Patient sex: M
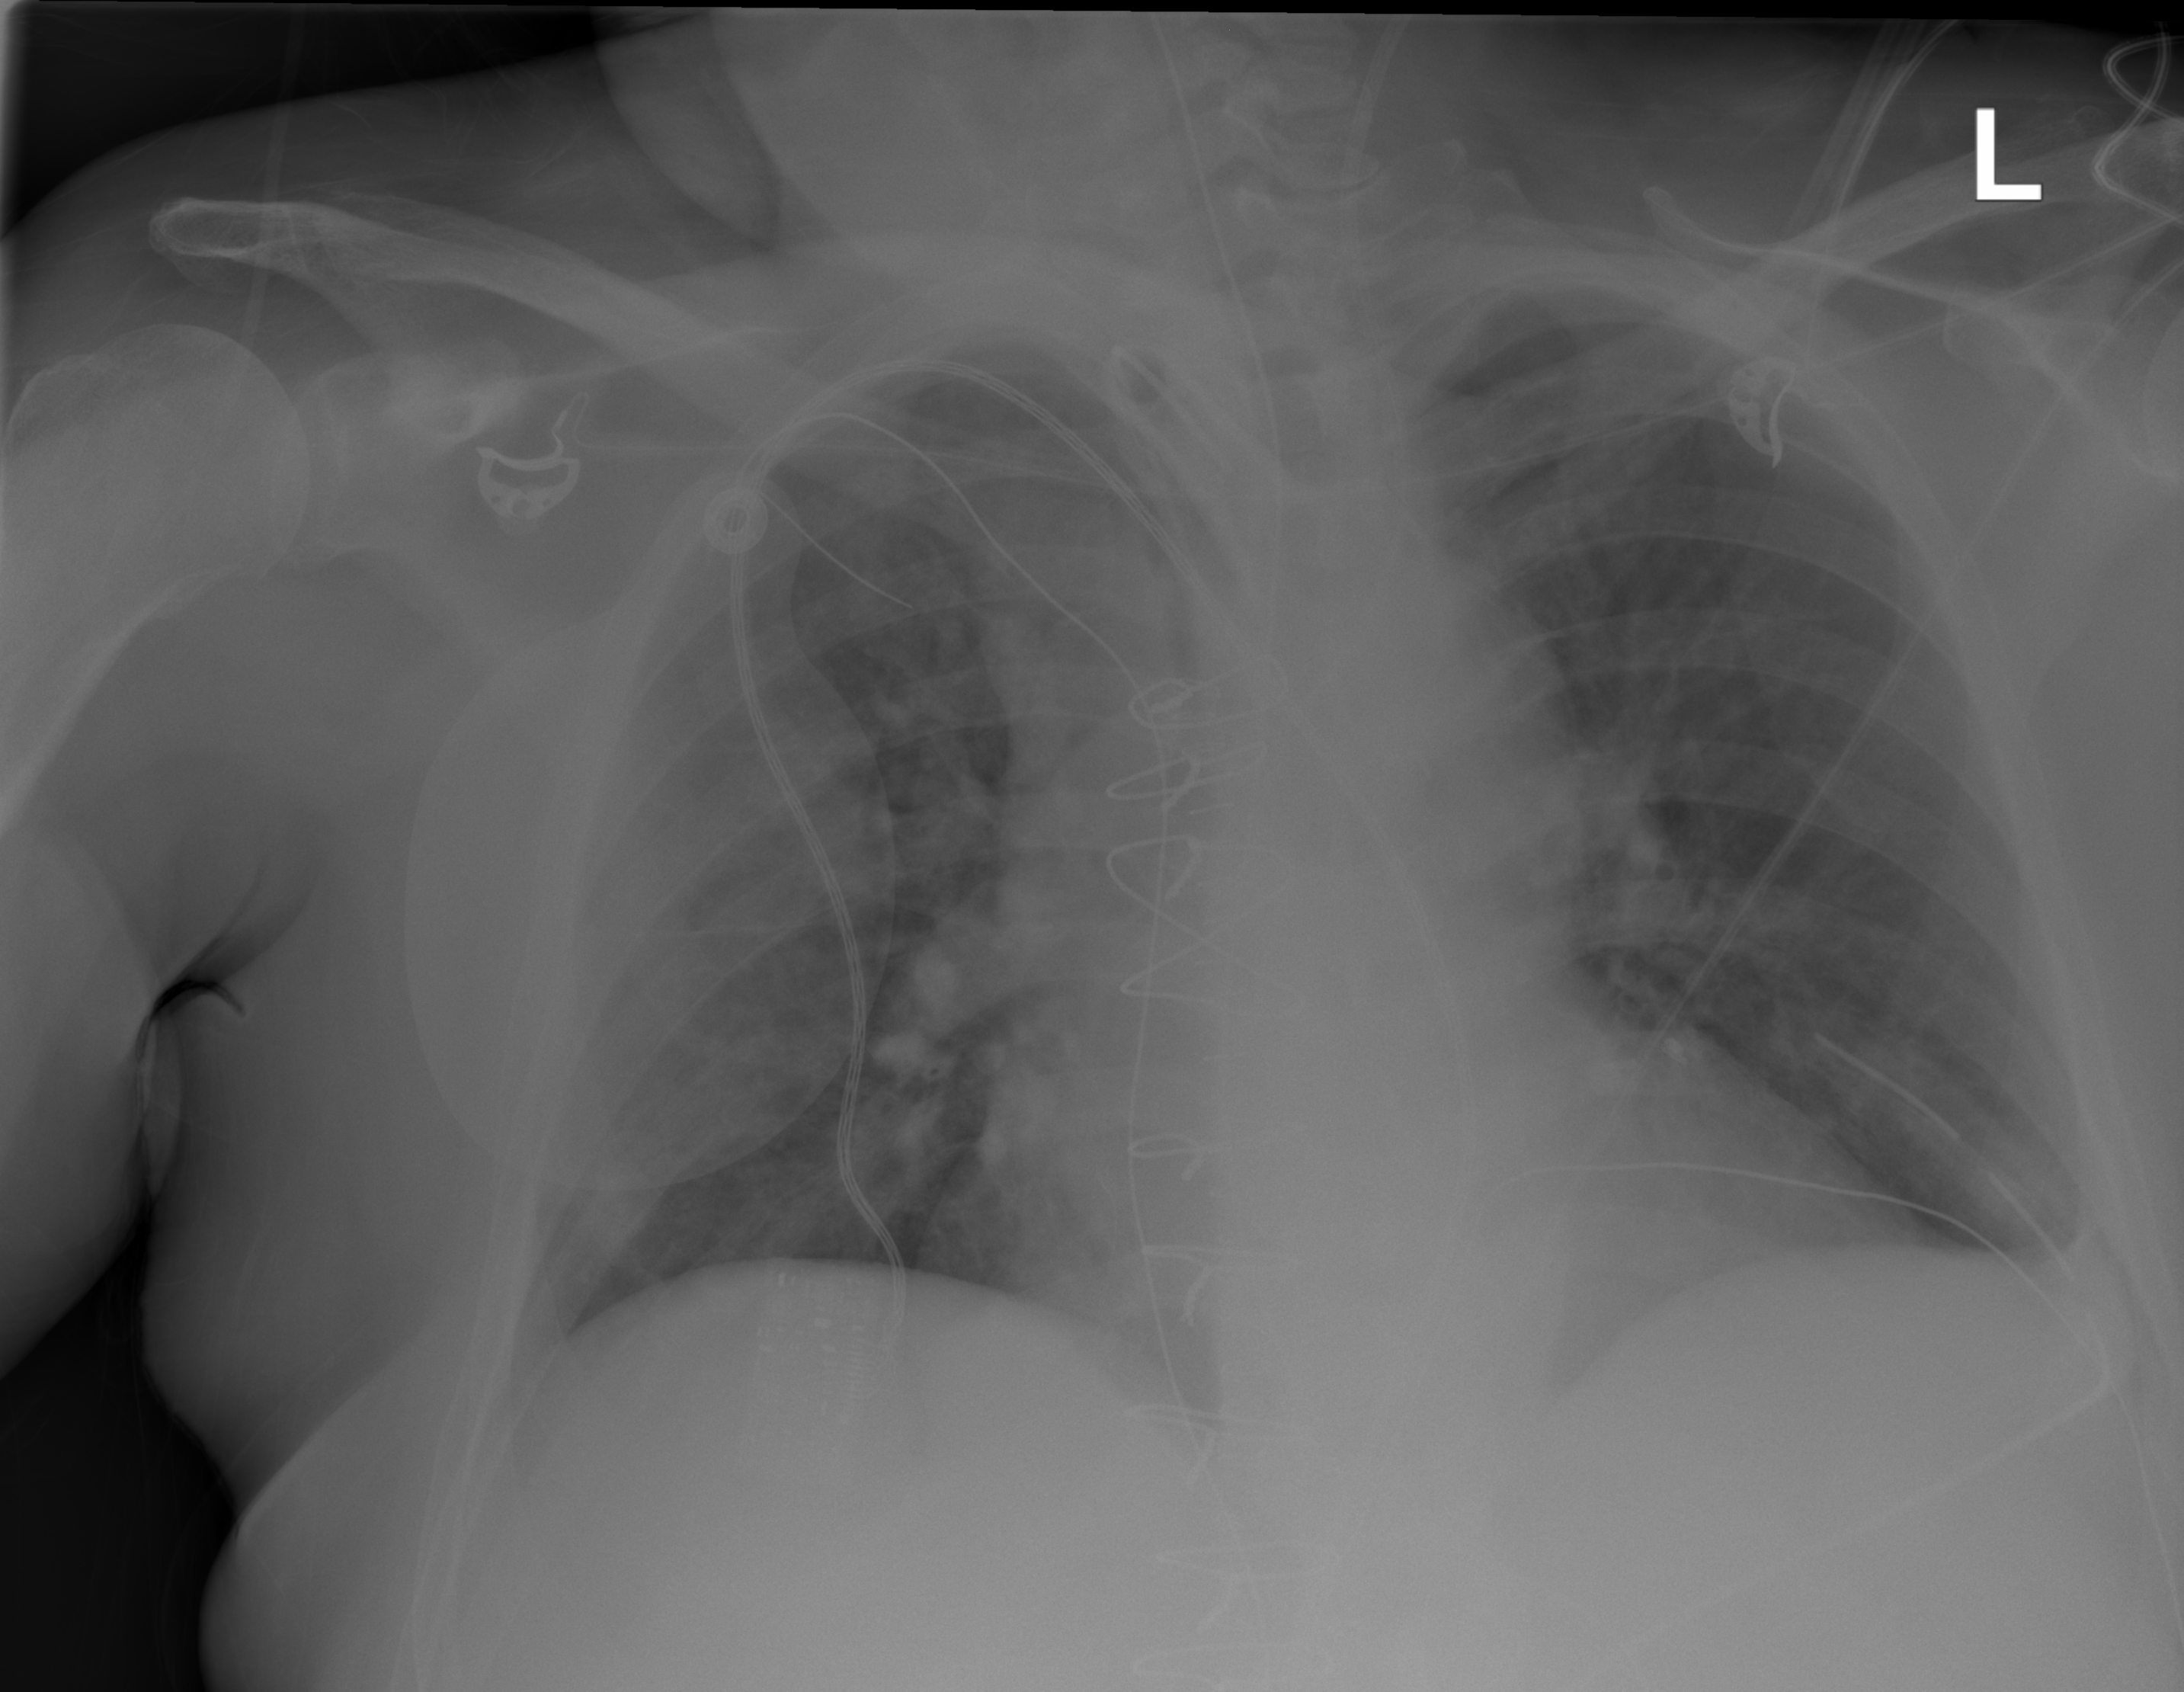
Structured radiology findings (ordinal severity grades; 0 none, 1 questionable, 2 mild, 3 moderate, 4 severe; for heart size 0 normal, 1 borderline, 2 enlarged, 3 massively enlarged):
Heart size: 2
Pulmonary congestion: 2
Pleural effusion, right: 0
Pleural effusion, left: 2
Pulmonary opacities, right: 0
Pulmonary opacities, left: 0
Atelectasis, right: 0
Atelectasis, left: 2